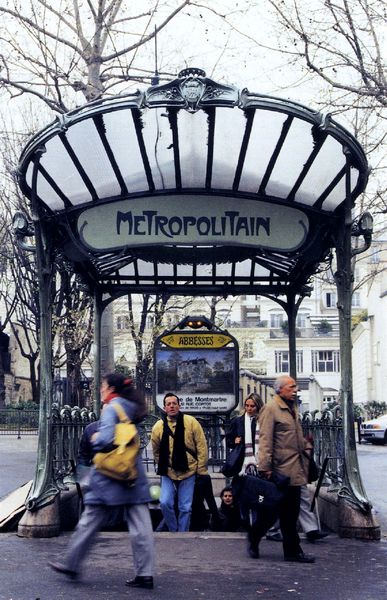
Titel: Métro-Eingang Abbesses in Paris
Künstler: Hector Guimard
Standort: Paris (EU - F)
Schlagwörter: baum, mann, bäume, menschen, stadt, bewegung, frau, männer, paris, straße, haus, schal, weg, meschen, ornament, häuser, zweige, passanten, kahl, winter, werbung, treppe, jugendstil, verzierung, um 1900, aufgang, geländer, foto, eingang, eisen, schild, überdachung, bürgersteig, plakat, metro, tasche, stahl, pflanzlich, dekorativ, station, fußweg, fahrgäste, stahlkonstruktion, u-bahn, fortschritt, modernität, metropolitain, gelbe tasche, matropol, metropol, treppt, sschild, abbesses, metroeingang